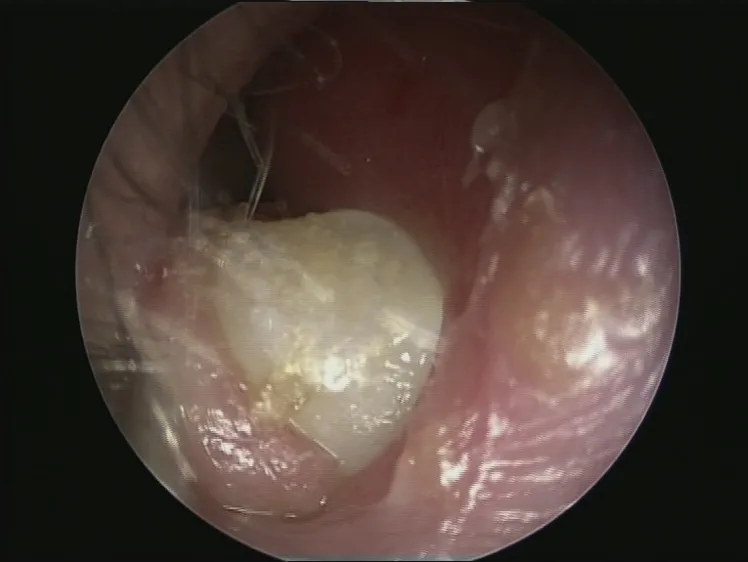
Hard bony mass filling the right nasal cavity.
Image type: endoscopy (arthroscopy)